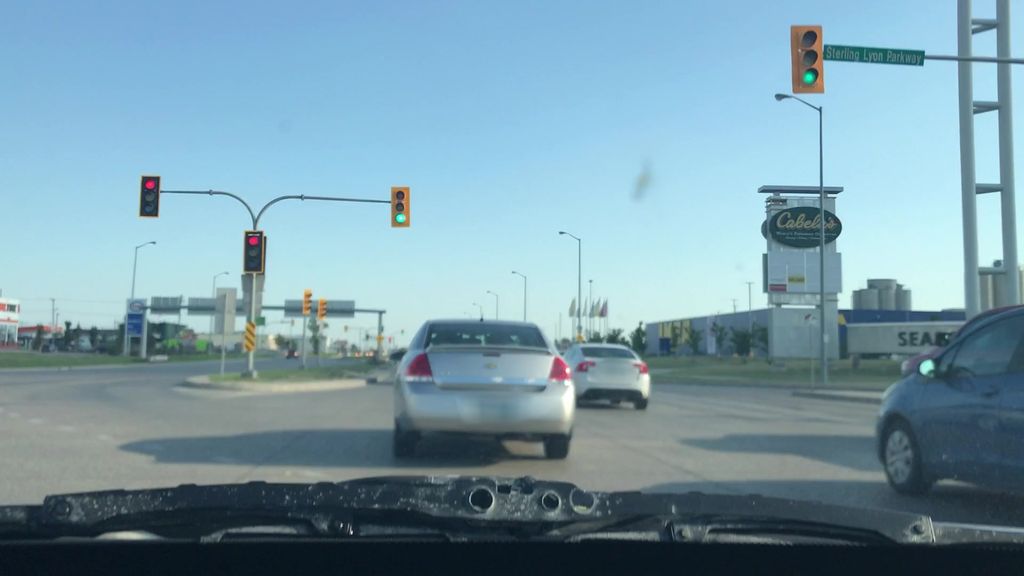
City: winnipeg